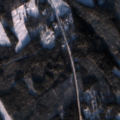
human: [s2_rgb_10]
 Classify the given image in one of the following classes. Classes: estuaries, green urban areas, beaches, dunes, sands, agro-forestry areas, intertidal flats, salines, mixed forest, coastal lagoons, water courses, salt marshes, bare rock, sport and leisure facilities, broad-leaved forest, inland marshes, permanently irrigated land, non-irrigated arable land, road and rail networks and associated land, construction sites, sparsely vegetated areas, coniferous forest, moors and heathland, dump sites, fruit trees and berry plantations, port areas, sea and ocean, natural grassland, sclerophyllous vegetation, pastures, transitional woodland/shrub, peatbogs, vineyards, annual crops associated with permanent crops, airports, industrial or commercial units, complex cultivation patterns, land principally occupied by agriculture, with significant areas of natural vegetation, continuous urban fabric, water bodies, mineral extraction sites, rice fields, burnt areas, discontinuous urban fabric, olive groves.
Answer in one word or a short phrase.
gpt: coniferous forest, mixed forest, transitional woodland/shrub